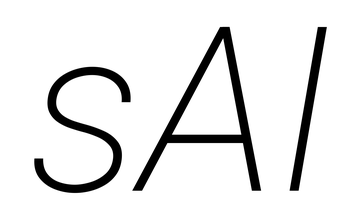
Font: Roboto-Italic_ExtraLight_Italic